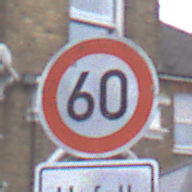
Verkehrszeichen: Geschwindigkeit60
Zusatzzeichen unten: HinweiseAufGefahrenDurchVerbaleAngabe8
Umgebung: Outdoor, Urban
Tageszeit: MorningAfternoon
Wetter: Overcast
Licht: Natural
Jahreszeit: NotSpecified
Kontrast: LowContrast